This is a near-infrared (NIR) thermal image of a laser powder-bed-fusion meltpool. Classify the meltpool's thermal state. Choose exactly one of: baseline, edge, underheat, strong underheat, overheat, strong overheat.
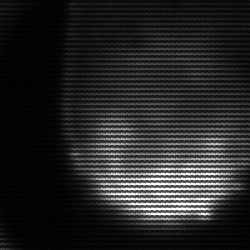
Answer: edge